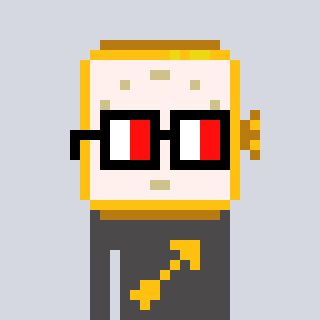
a pixel art character with square glasses with black frames and red eyes, a watch-shaped head and a grayscale-colored body on a cool background